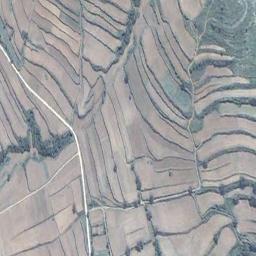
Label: terrace